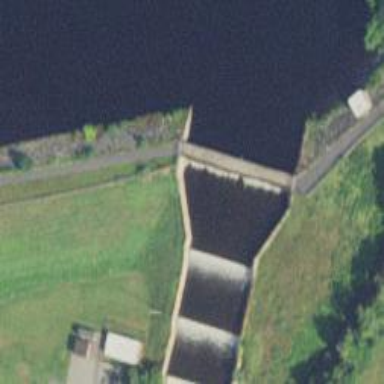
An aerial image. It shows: Weir in waterway.